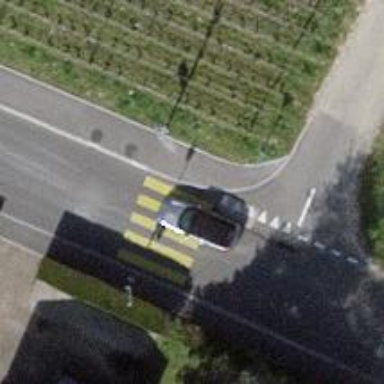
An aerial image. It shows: Tertiary road with sidewalk on the left and cycle lane on the left.